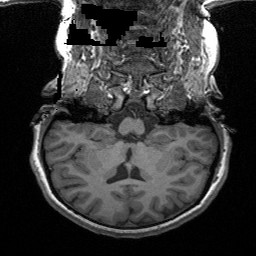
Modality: T1w
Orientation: sagittal